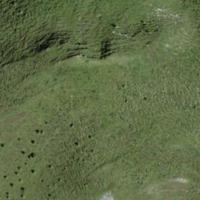
EUNIS habitat code: 26
Species observed at this site:
Vaccinium uliginosum